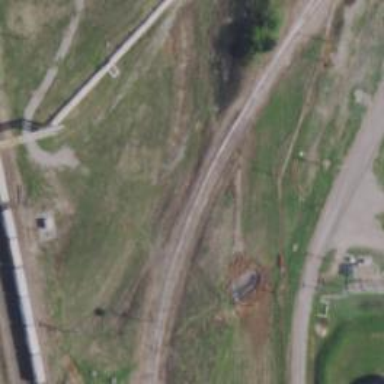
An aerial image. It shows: Abandoned railway.